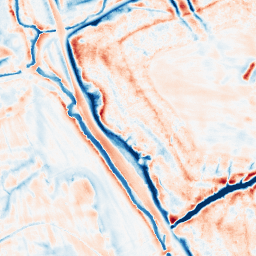
Category: edge_preserving
Decomposition family: bilateral
Decomposition parameters: d: 21
sigma_color: 100
sigma_space: 75
Upsampling method: edge_directed
Upsampling parameters: scale: 4
Upsampling scale: 4